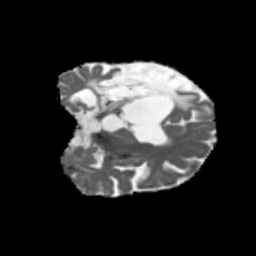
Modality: MD
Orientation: coronal
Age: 71
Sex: female
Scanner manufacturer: siemens
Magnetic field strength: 3 T
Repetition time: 5.47 s
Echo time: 0.0854 s